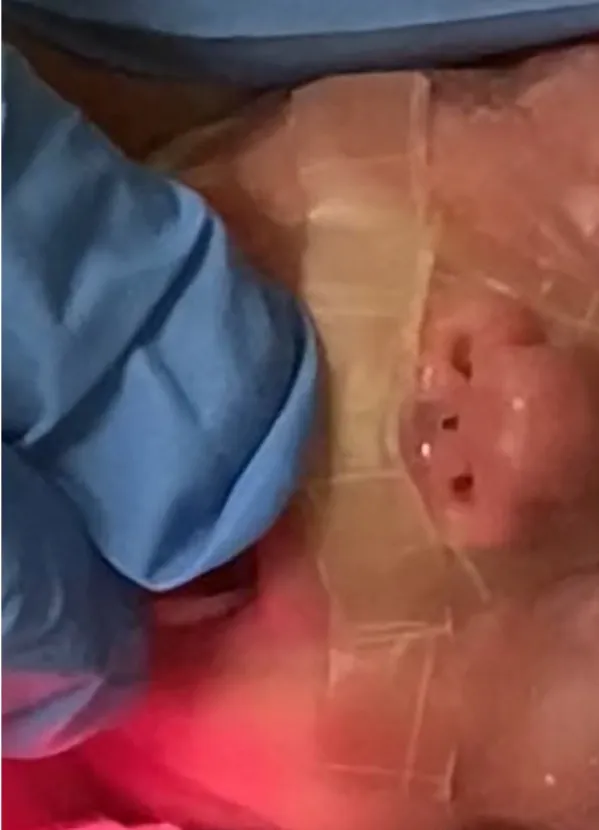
Lesion on the columella at day 28.
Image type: medical_photograph (other_medical_photograph)